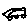
Label: car